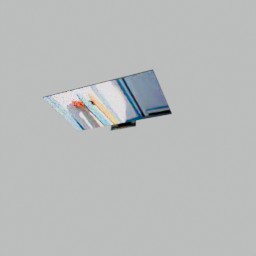
Label: electronics